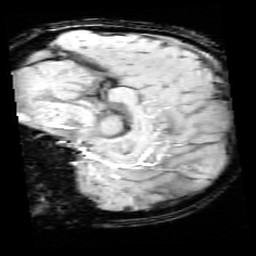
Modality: SWI
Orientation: sagittal
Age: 11
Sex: male
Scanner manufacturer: siemens
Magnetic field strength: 3 T
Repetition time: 0.027 s
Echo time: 0.02 s